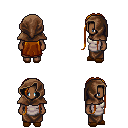
a pixel art fantasy rpg character, female body template, human, dark skin, white tunic, robe skirt, brunette extra-long hairstyle, cloth hood, brown slippers, four views (front, back, left, right), 2x2 character sprite sheet, small pixel art, hard edges, no anti-aliasing